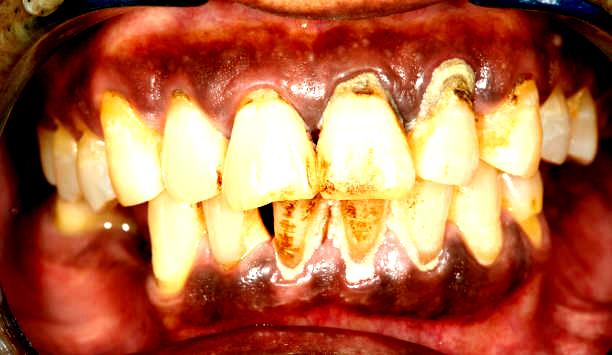
Condition: Gingivitis